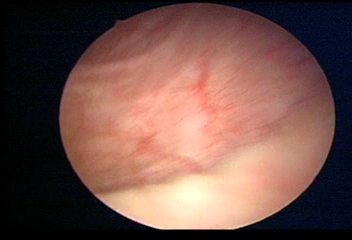
Modality: WLC
Class: Normal mucosa
Bladder cancer association: No